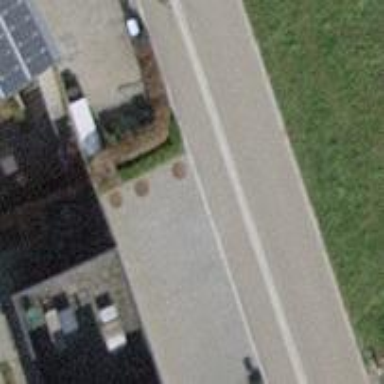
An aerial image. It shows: Hedge acting as barrier.